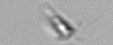
Label: Calciopappus